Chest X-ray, PA view. Patient: 22 years old, sex M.
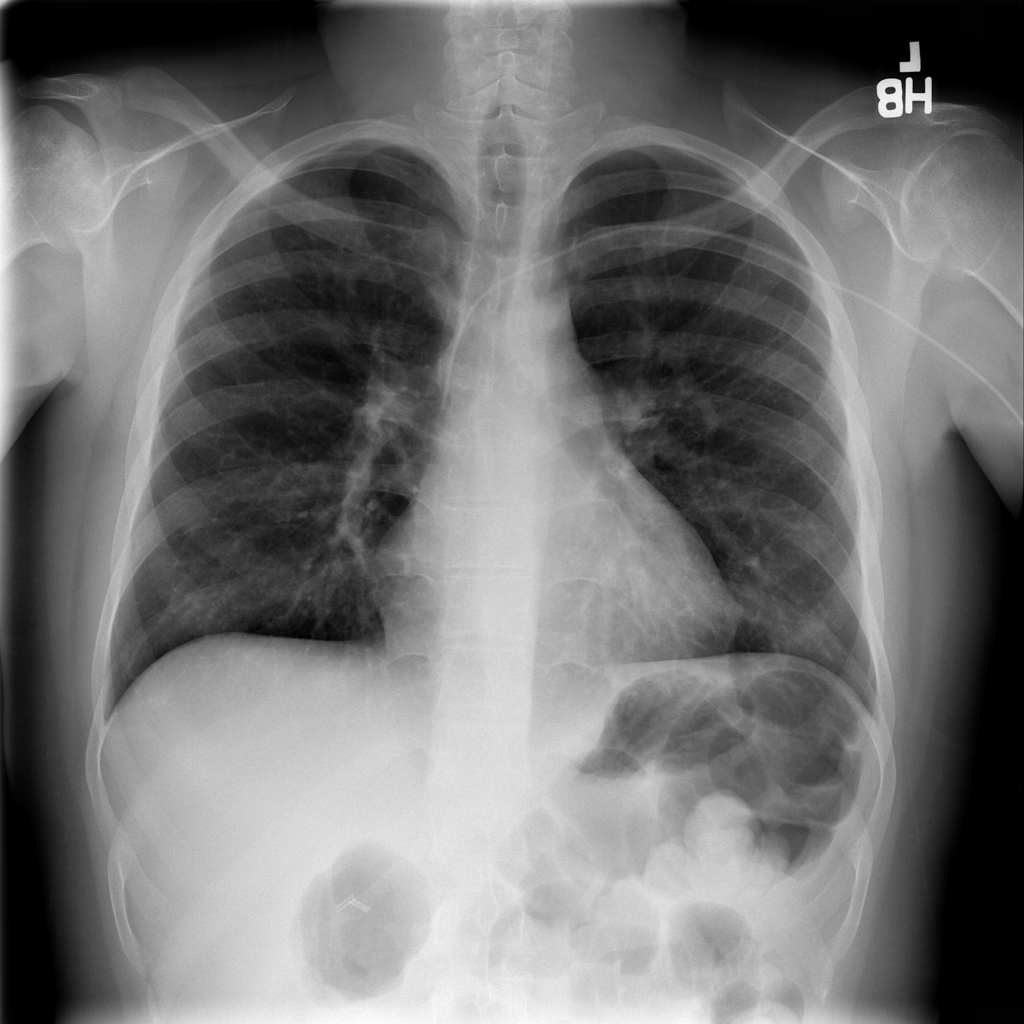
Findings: No Finding